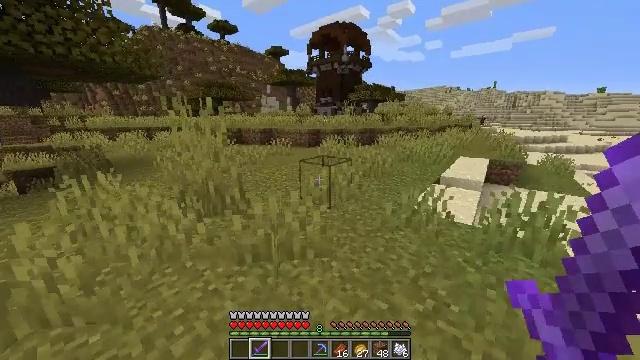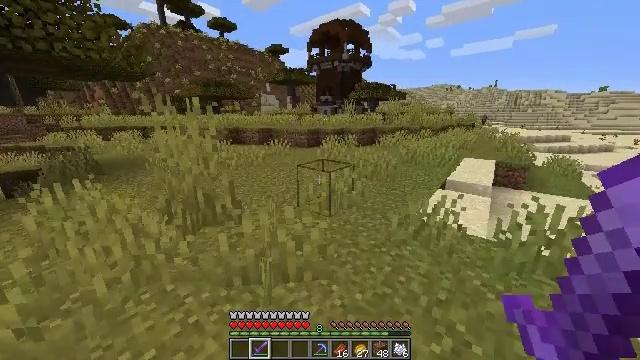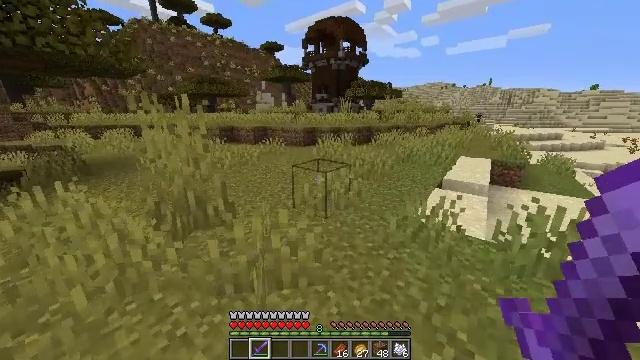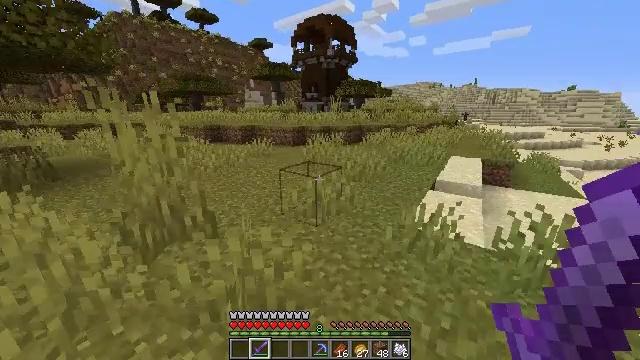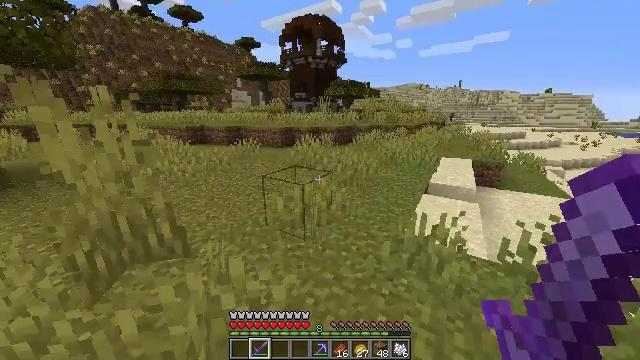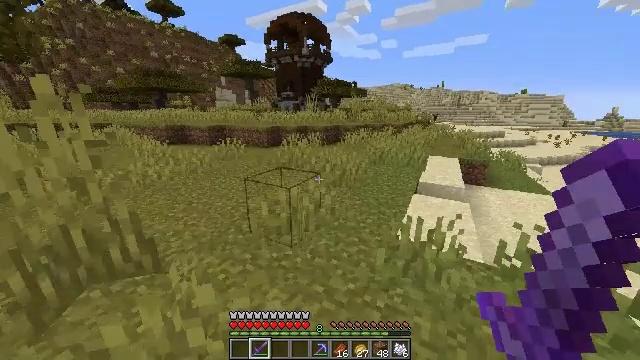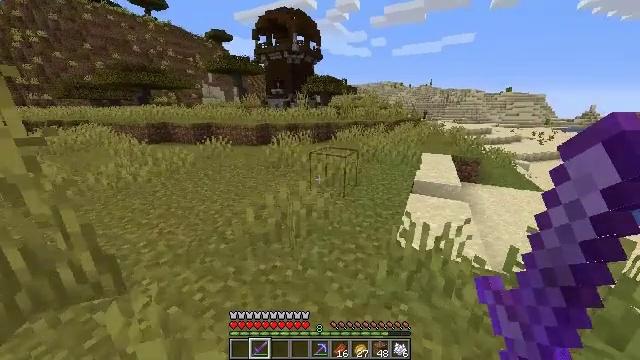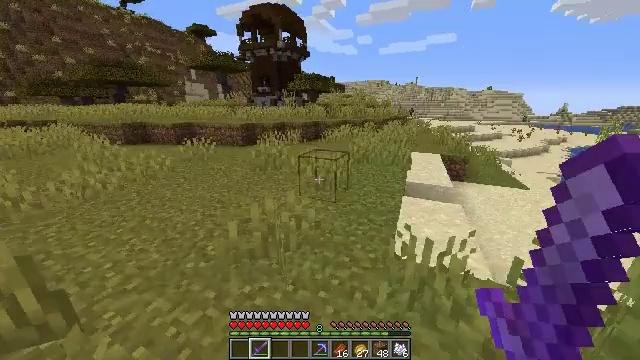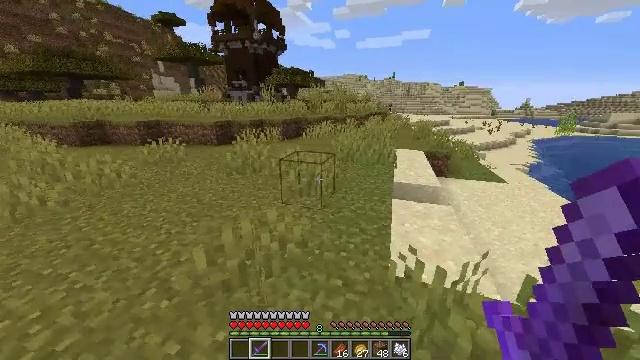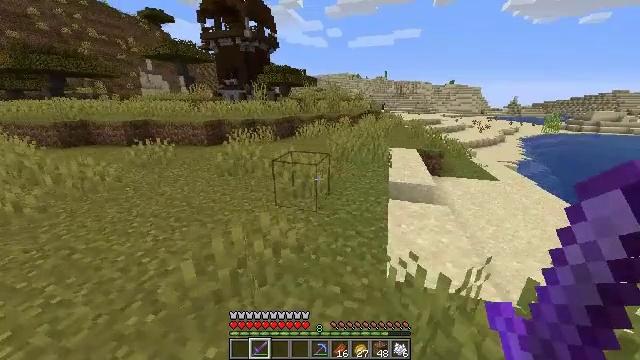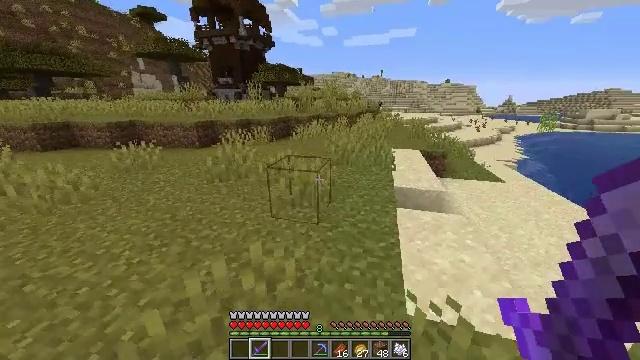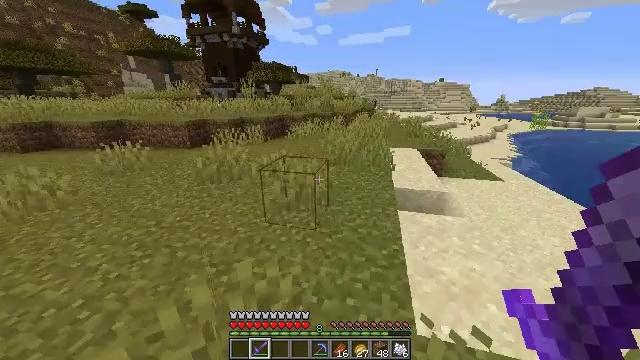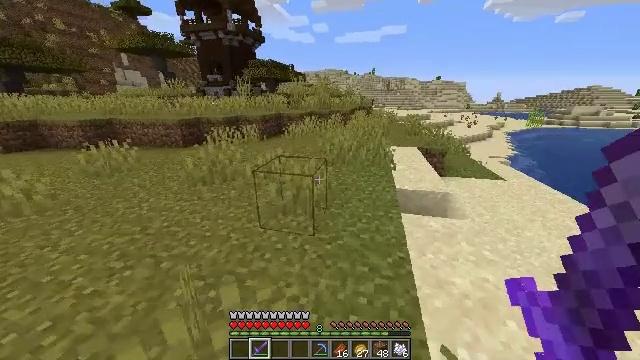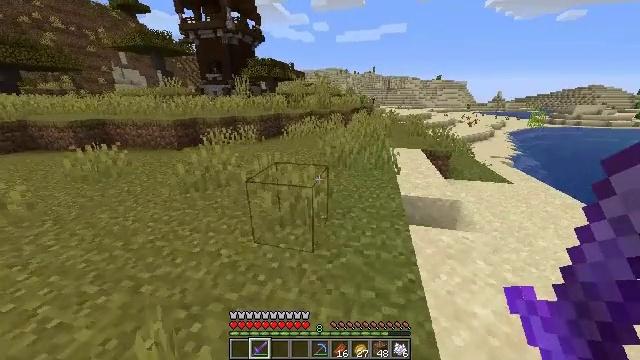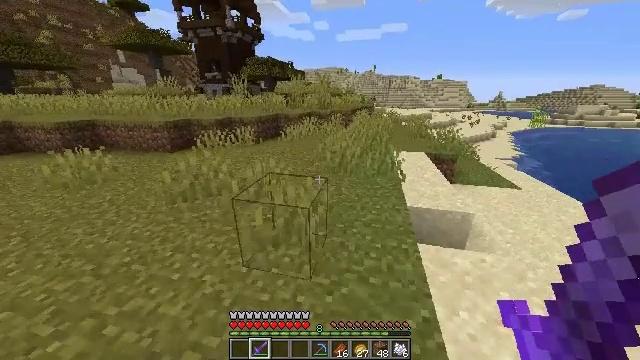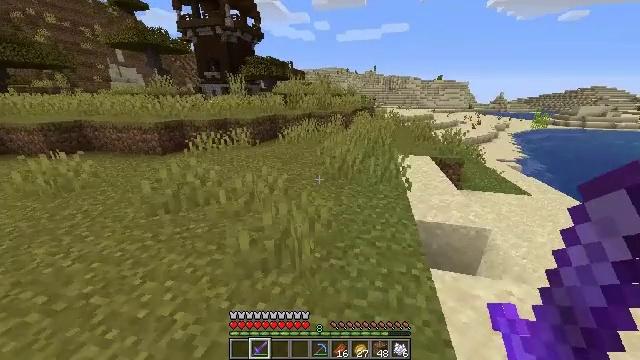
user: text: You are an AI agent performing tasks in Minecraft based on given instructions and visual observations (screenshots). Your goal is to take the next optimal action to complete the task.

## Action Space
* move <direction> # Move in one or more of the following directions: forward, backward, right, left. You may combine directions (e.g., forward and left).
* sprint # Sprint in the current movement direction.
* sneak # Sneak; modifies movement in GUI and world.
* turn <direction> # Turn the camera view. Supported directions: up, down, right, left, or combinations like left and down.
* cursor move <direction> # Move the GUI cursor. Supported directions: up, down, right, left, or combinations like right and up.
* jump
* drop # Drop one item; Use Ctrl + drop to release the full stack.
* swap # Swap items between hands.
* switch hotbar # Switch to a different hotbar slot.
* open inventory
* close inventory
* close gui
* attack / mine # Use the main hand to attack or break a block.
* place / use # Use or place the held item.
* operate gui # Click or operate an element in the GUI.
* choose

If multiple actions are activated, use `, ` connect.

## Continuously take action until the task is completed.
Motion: motion action
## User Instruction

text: Clear the ground by mining grass.
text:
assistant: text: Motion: move forward
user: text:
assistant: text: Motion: move forward, turn right
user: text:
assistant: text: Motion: move forward, turn right
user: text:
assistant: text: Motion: move forward, turn right
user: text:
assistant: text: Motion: move forward, turn right
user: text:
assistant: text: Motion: move forward, turn right
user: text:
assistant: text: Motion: move forward, turn right
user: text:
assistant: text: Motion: move forward, turn right and down
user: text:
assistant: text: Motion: move forward, turn right
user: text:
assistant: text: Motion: move forward
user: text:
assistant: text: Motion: move forward, turn right
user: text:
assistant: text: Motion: move forward
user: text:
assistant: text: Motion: move forward
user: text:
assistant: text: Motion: move forward
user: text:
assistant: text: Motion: move forward
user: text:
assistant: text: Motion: move forward
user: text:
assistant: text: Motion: move forward
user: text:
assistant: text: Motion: move forward
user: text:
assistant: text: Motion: move forward
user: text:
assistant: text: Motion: move forward
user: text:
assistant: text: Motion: move forward
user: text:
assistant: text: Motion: move forward
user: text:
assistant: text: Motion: move forward
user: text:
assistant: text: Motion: move forward and move right
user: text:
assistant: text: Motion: move forward and move right
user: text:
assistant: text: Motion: move forward and move right
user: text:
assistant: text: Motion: move forward and move right
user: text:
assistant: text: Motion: move forward and move right
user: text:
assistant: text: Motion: move forward and move right
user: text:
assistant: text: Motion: move forward and move right